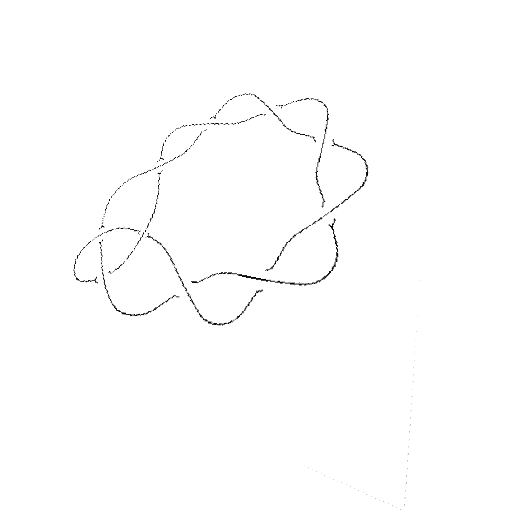
Crossing number: 10